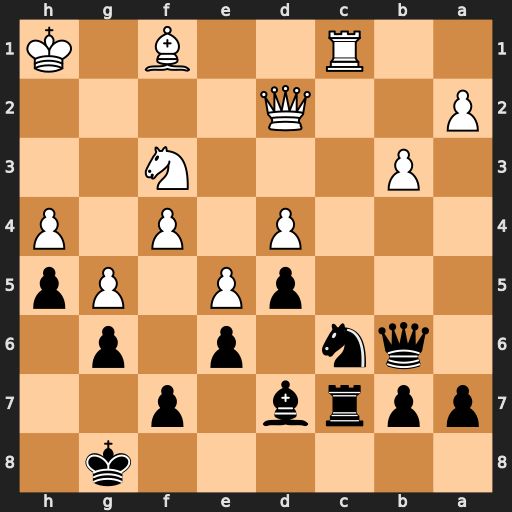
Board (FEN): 6k1/pprb1p2/1qn1p1p1/3pP1Pp/3P1P1P/1P3N2/P2Q4/2R2B1K
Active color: b
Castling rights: -
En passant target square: -
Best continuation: Nxd4 Nxd4 Rxc1 Qxc1 Qxd4